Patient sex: M
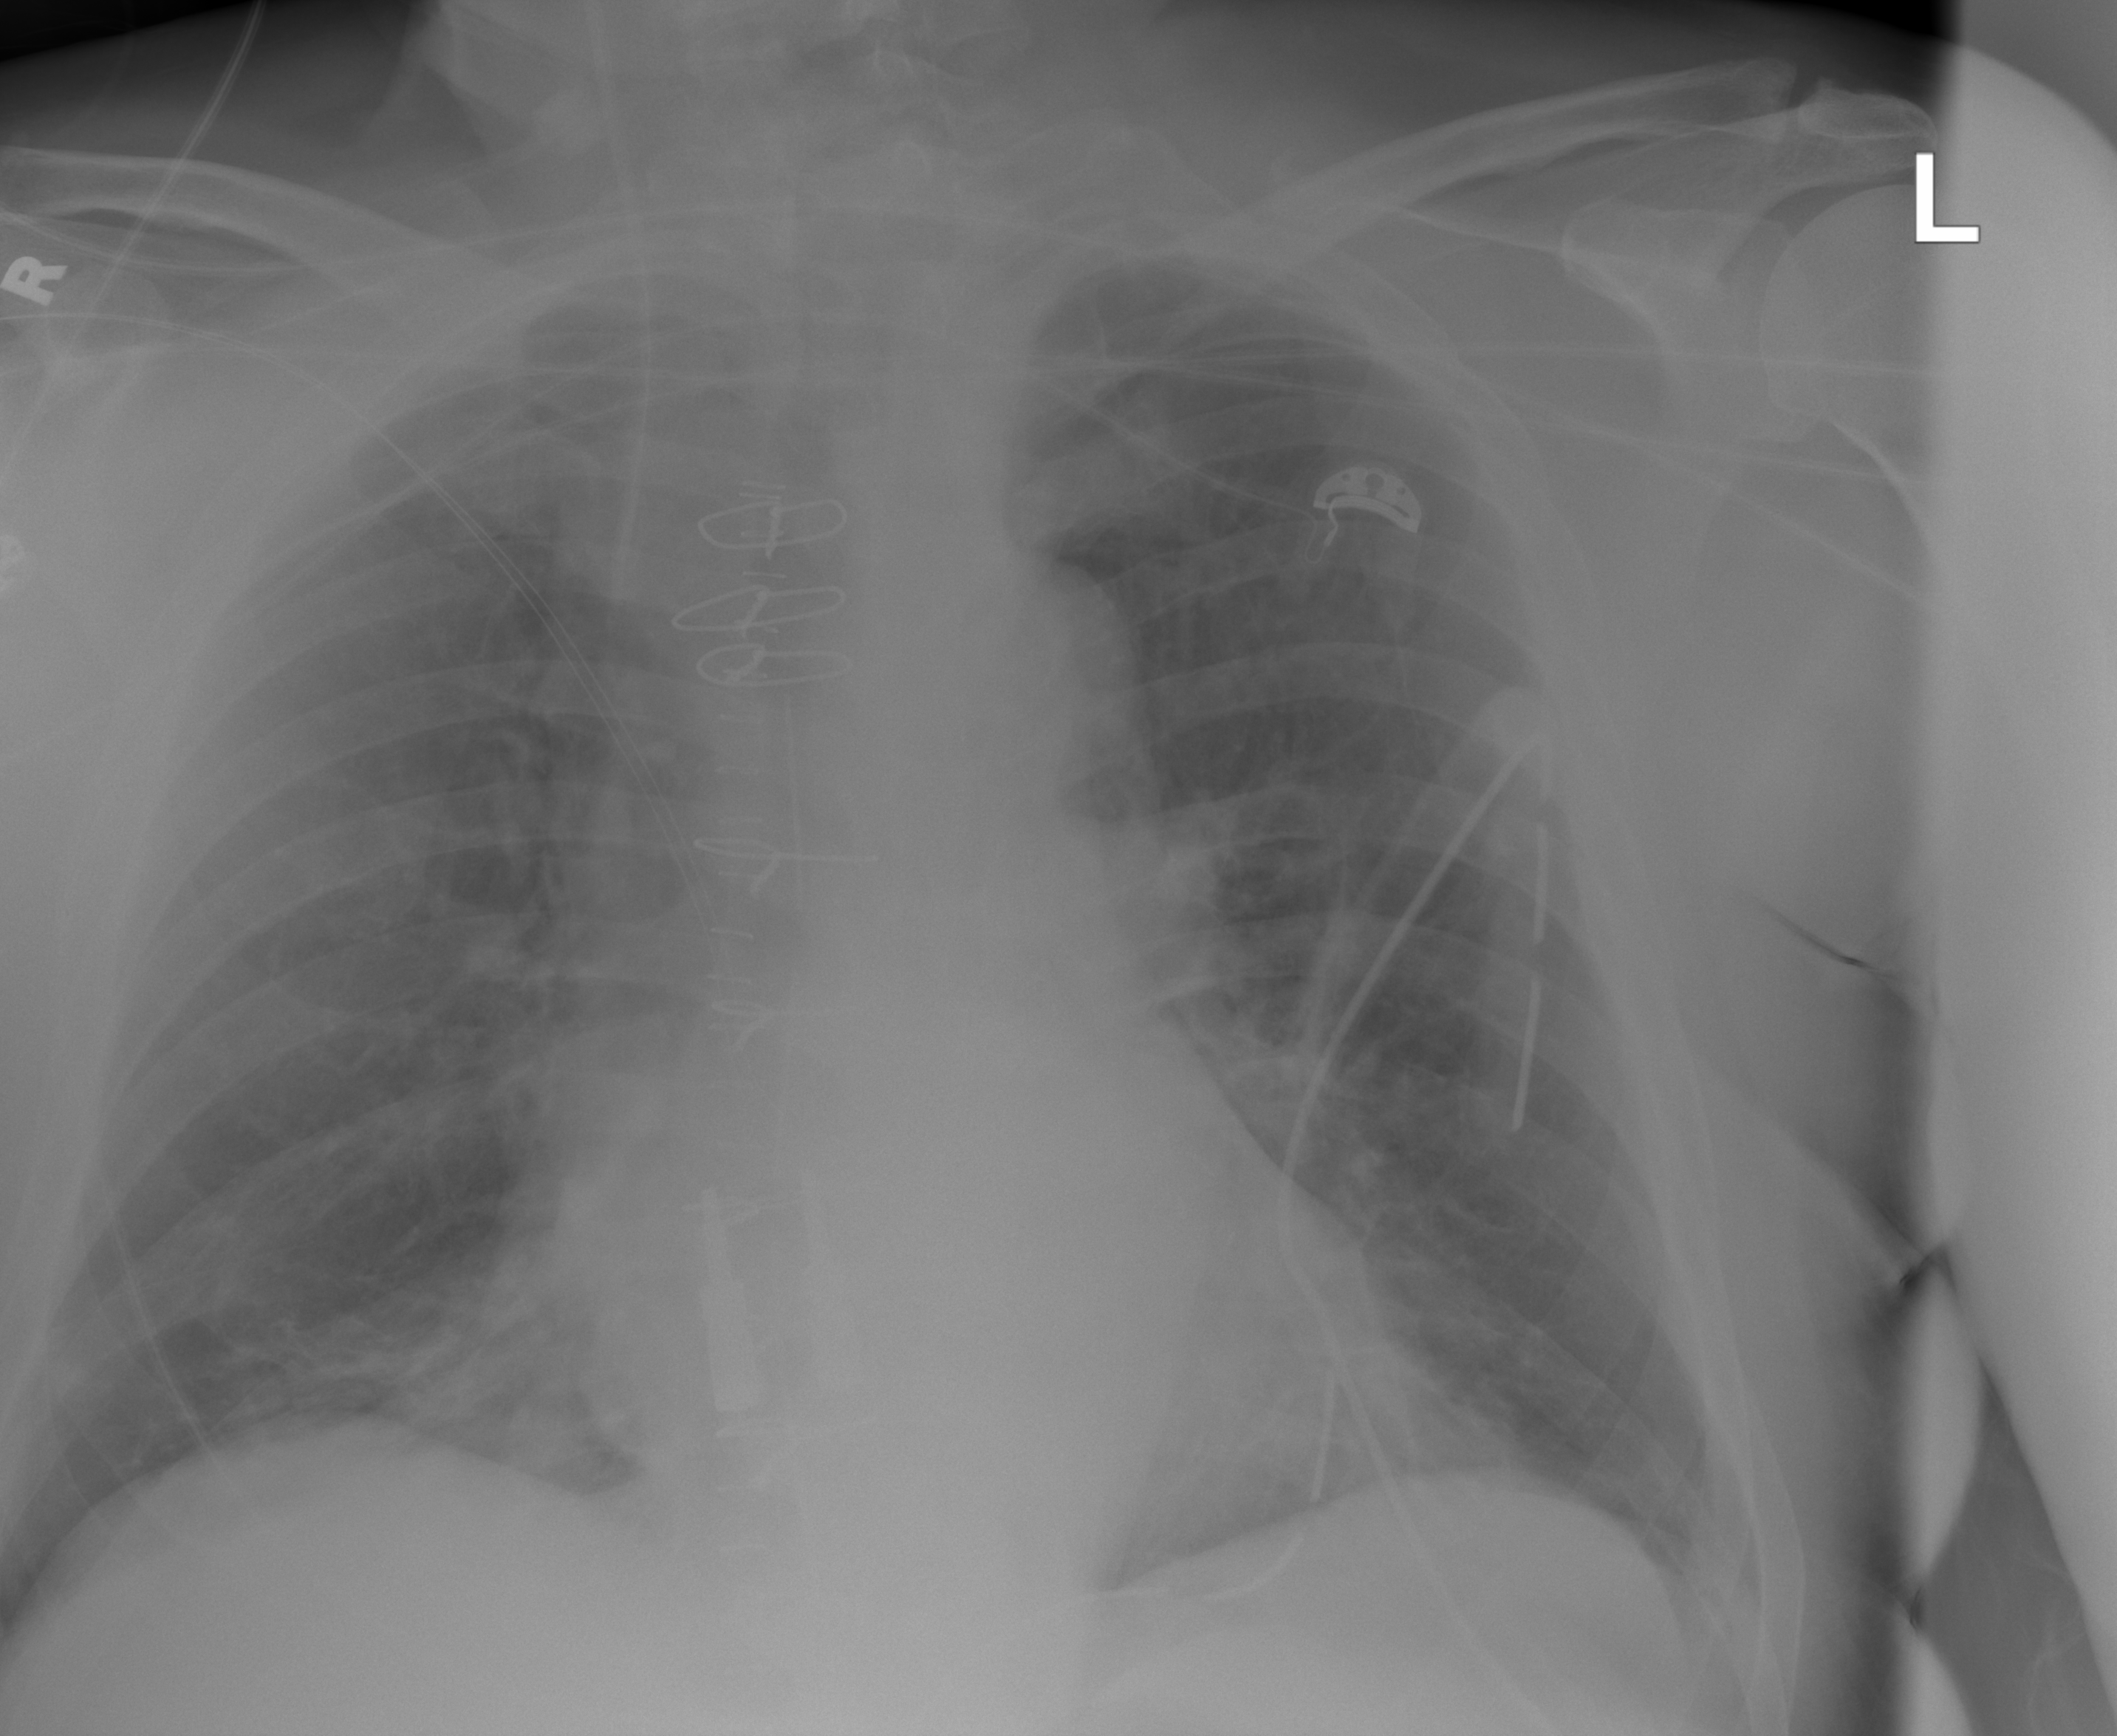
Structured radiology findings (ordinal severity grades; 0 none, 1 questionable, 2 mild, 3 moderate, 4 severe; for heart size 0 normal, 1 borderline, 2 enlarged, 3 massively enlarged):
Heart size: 0
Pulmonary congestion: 1
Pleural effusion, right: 0
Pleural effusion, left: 2
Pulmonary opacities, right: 0
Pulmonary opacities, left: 2
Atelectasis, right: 2
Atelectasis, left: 2